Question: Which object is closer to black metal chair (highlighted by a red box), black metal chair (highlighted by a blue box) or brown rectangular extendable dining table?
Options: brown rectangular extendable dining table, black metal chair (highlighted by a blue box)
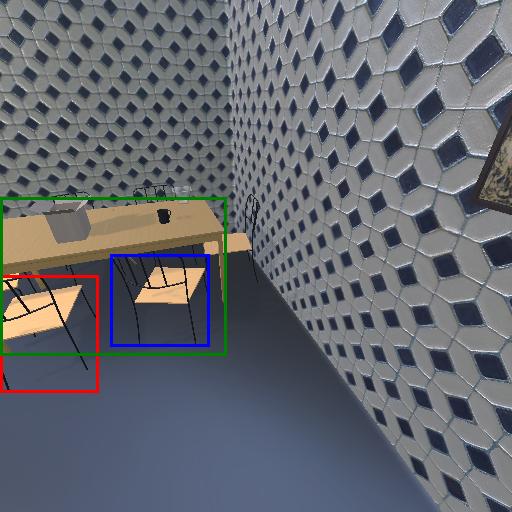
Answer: brown rectangular extendable dining table